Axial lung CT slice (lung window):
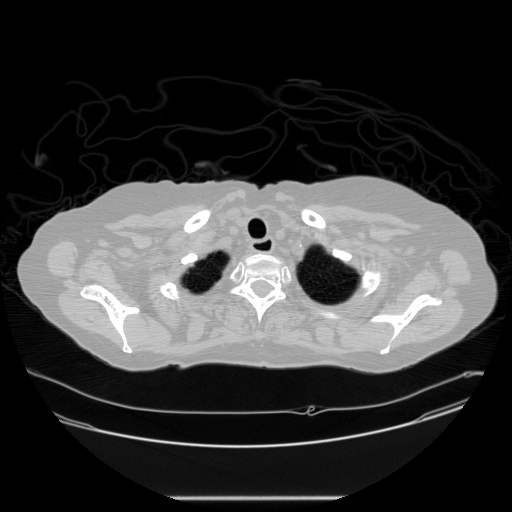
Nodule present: no